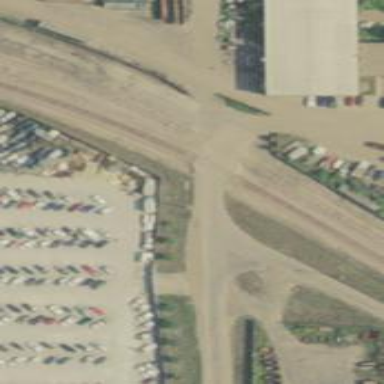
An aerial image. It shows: Railway track.